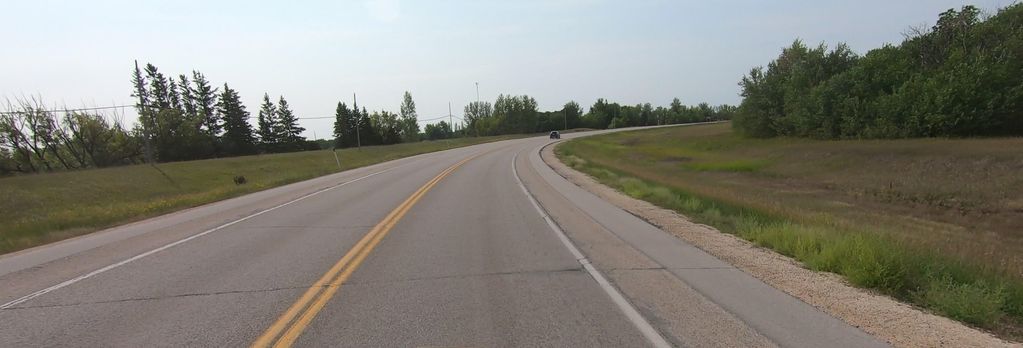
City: winnipeg